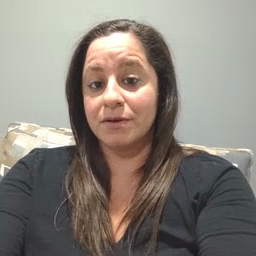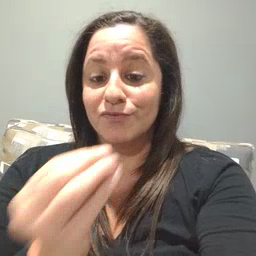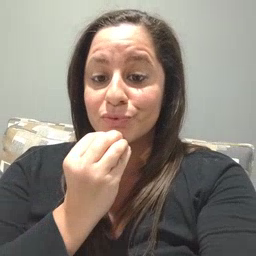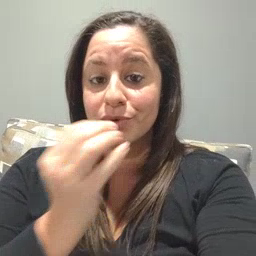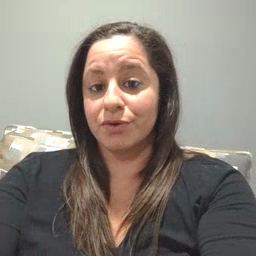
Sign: food